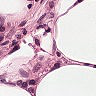
Metastatic tissue present: no